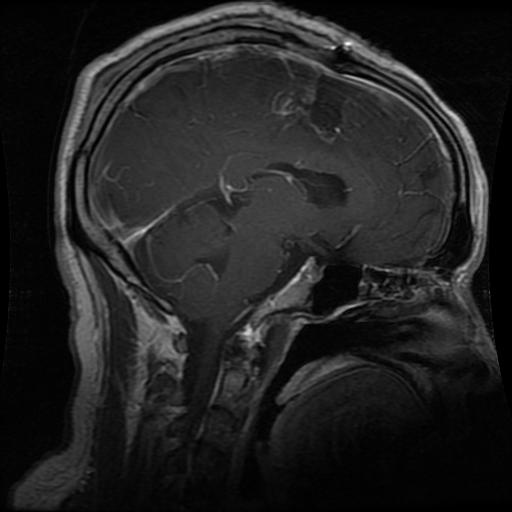
Label: glioma